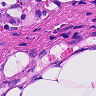
Metastatic tissue present: no